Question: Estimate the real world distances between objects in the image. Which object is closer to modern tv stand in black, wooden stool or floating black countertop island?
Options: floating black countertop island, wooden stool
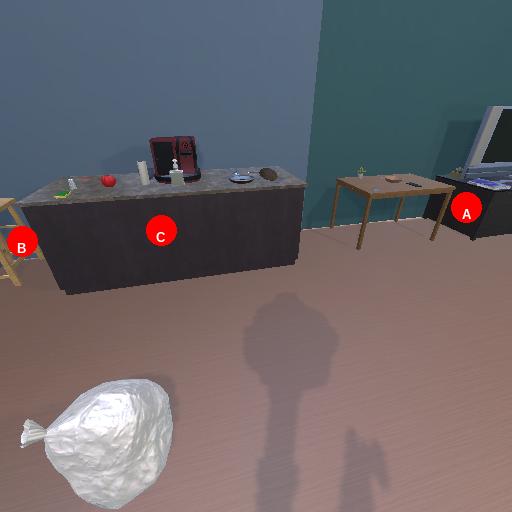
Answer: floating black countertop island